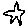
Label: star